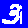
Digit: 3